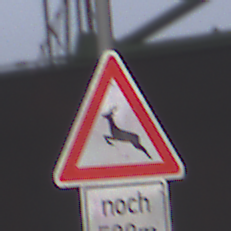
Verkehrszeichen: WildwechselRechts
Zusatzzeichen unten: LaengeEinerStrecke3
Umgebung: Outdoor, Suburban
Tageszeit: MorningAfternoon
Wetter: Overcast
Licht: Natural
Jahreszeit: NotSpecified
Kontrast: LowContrast